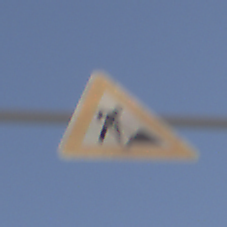
Verkehrszeichen: Arbeitsstelle
Umgebung: Outdoor, RoadRail
Tageszeit: SunriseSunset
Wetter: PartlyCloudy
Licht: Natural
Jahreszeit: NotSpecified
Kontrast: HighContrast